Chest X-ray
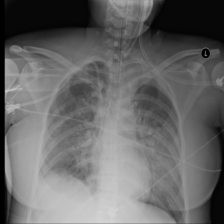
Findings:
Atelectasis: negative
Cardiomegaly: negative
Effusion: negative
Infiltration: negative
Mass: negative
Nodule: negative
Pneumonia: negative
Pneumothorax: negative
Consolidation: negative
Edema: positive
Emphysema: negative
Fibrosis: negative
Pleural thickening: negative
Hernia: negative